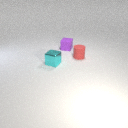
small cyan metal cube to the left of small purple rubber cube